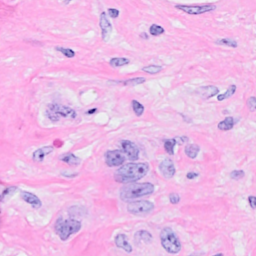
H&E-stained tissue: Breast